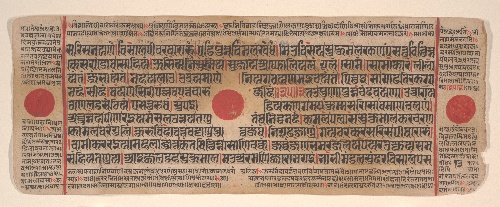
Artist: Bhadrabahu
Artist bio: Indian, died ca. 356 BCE
Date: 15th century
Object type: Folio
Classification: Paintings
Medium: Ink, opaque watercolor, and gold on paper
Culture: India (Gujarat)
Dimensions: (Average size .1–.71): 4 1/2 x 11 3/8 in. (11.4 x 28.9 cm)
Department: Asian Art
Credit line: Bequest of Cora Timken Burnett, 1956
Accession year: 1957
Repository: Metropolitan Museum of Art, New York, NY